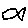
Label: fish